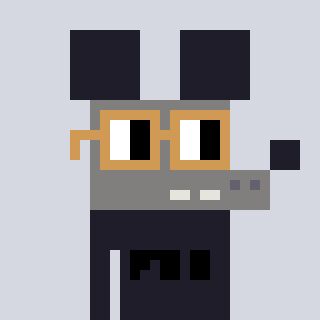
a pixel art character with square brown glasses, a mouse-shaped head and a grayscale-colored body on a cool background